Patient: sex M, age 47
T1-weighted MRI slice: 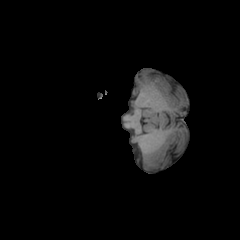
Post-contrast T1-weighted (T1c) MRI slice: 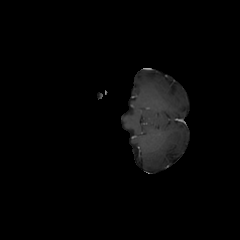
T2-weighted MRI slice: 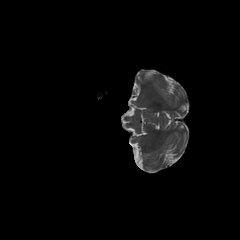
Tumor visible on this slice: no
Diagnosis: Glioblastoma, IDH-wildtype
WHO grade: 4